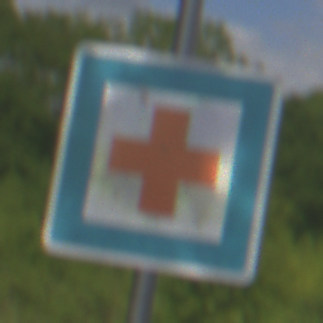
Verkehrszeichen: ErsteHilfe
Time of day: Midday
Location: Outdoor (RoadRail)
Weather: PartlyCloudy
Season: NotSpecified
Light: Natural